【题型】填空题　【知识点】平面几何　【难度】easy
把一个球放在长方体纸盒内，球的一部分露出盒外，其截面如图所示，已知$CD=EF=16\mathrm{cm}$，求这个球的直径为$\underline{\quad\quad}\mathrm{cm}$．

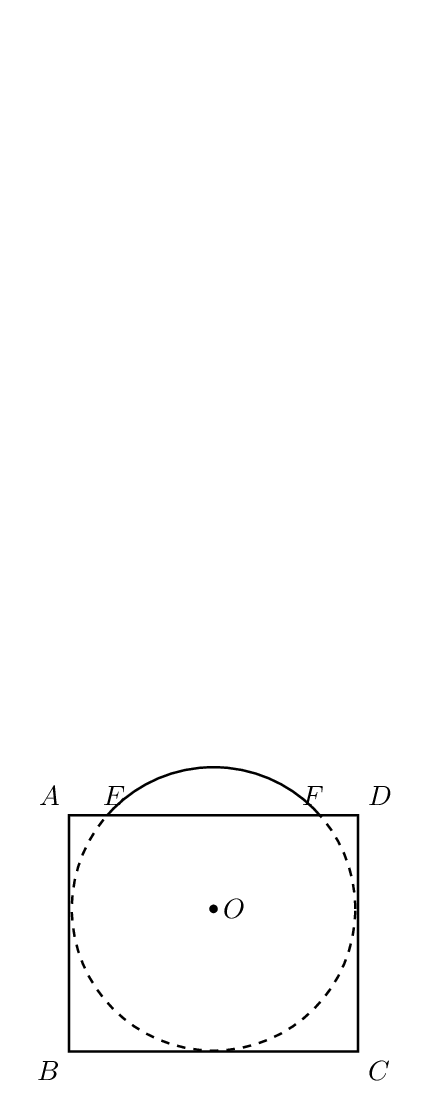
【解答】
\noindent 【答案】$20$

\noindent 【分析】本题主要考查了垂径定理，勾股定理，解题的关键是熟练掌握垂径定理．过$O$作$OG\perp AD$于$G$交$\odot O$于$H$，求得$GF=\dfrac{1}{2}EF=8\mathrm{cm}$，设半径为$r\mathrm{cm}$，则$OG=(16-r)\mathrm{cm}$，根据勾股定理即可得到结论．

\noindent 【详解】解：过$O$作$OG\perp AD$于$G$交$\odot O$于$H$，如图所示：

\noindent 则$GF=\dfrac{1}{2}EF=8\mathrm{cm}$，

\noindent 设半径为$r\mathrm{cm}$，则$OG=(16-r)\mathrm{cm}$，

\noindent 根据勾股定理得，$(16-r)^2+8^2=r^2$，

\noindent 解得：$r=10$，

\noindent 这个球的直径为$20\mathrm{cm}$．

\noindent 故答案为：$20$．
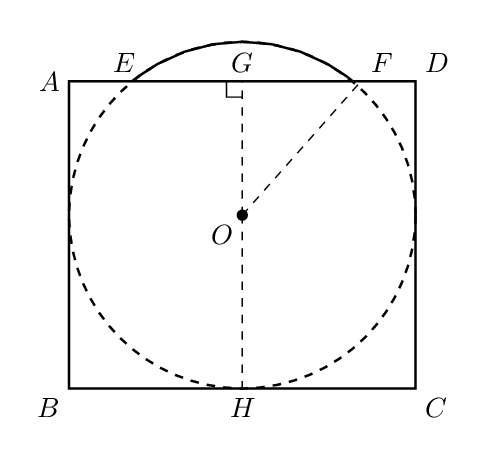